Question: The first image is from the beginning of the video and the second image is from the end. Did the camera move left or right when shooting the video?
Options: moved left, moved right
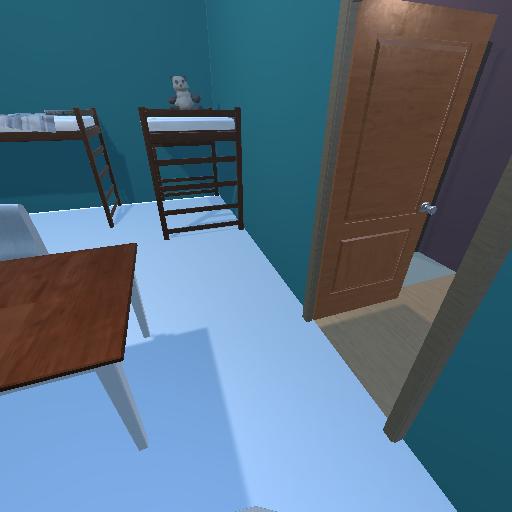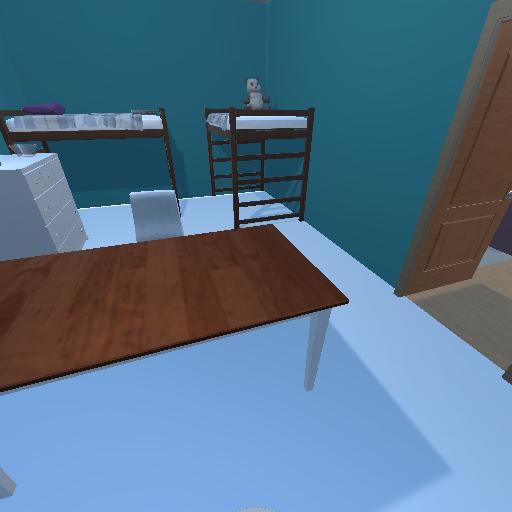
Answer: moved left